Brain MRI study timepoint: preop
T1CE (contrast-enhanced T1) slice:
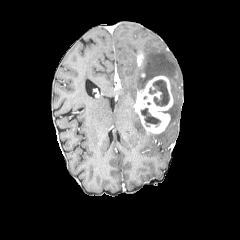
T2-FLAIR slice:
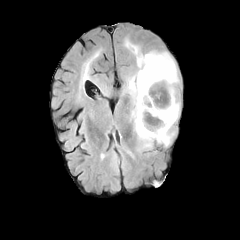